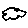
Label: cloud